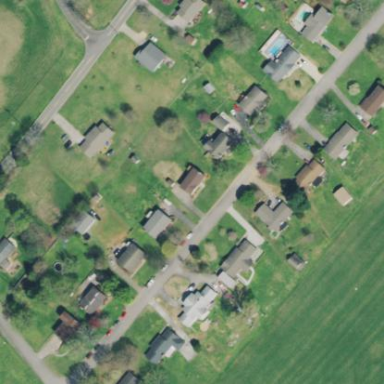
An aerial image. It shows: This residential area consists of single-family homes.